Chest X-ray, AP view. Patient: 55 years old, sex M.
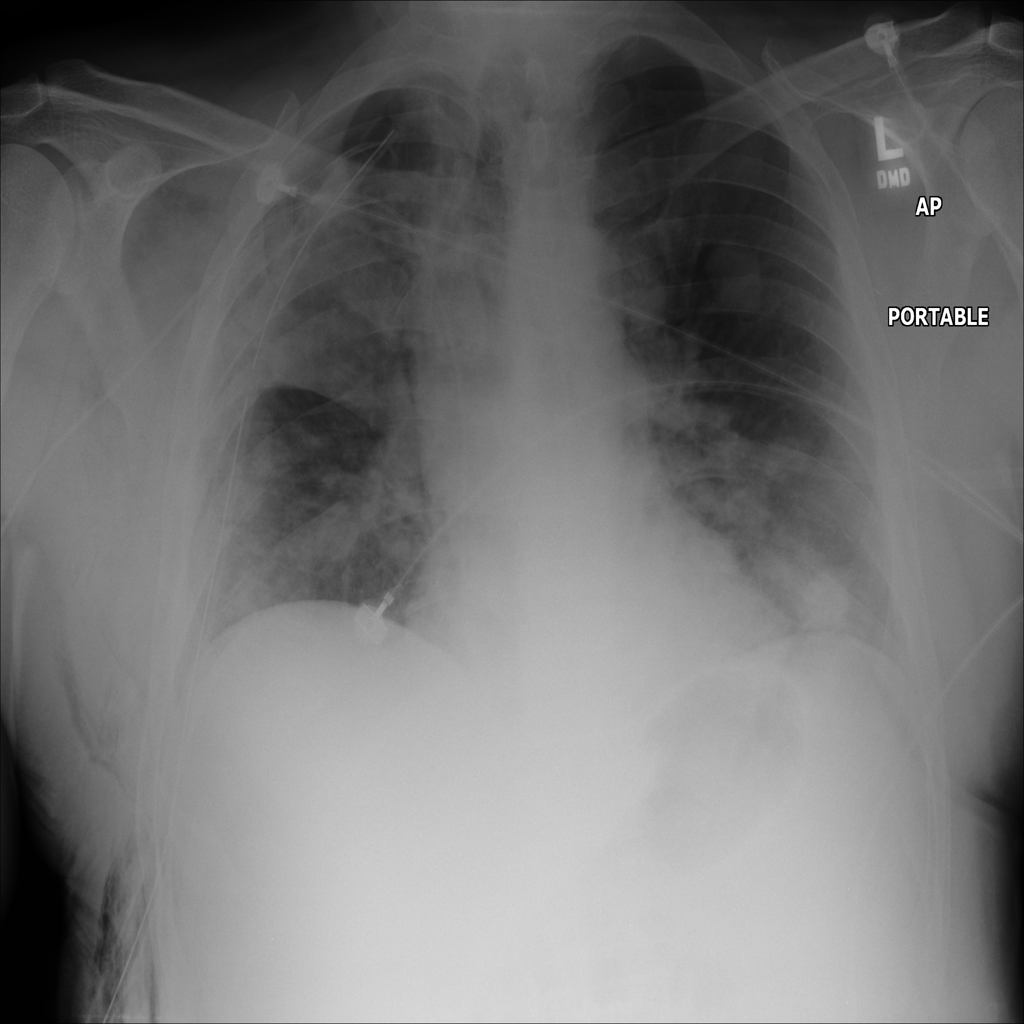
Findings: Consolidation, Infiltration, Pneumothorax